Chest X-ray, PA view. Patient: 77 years old, sex M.
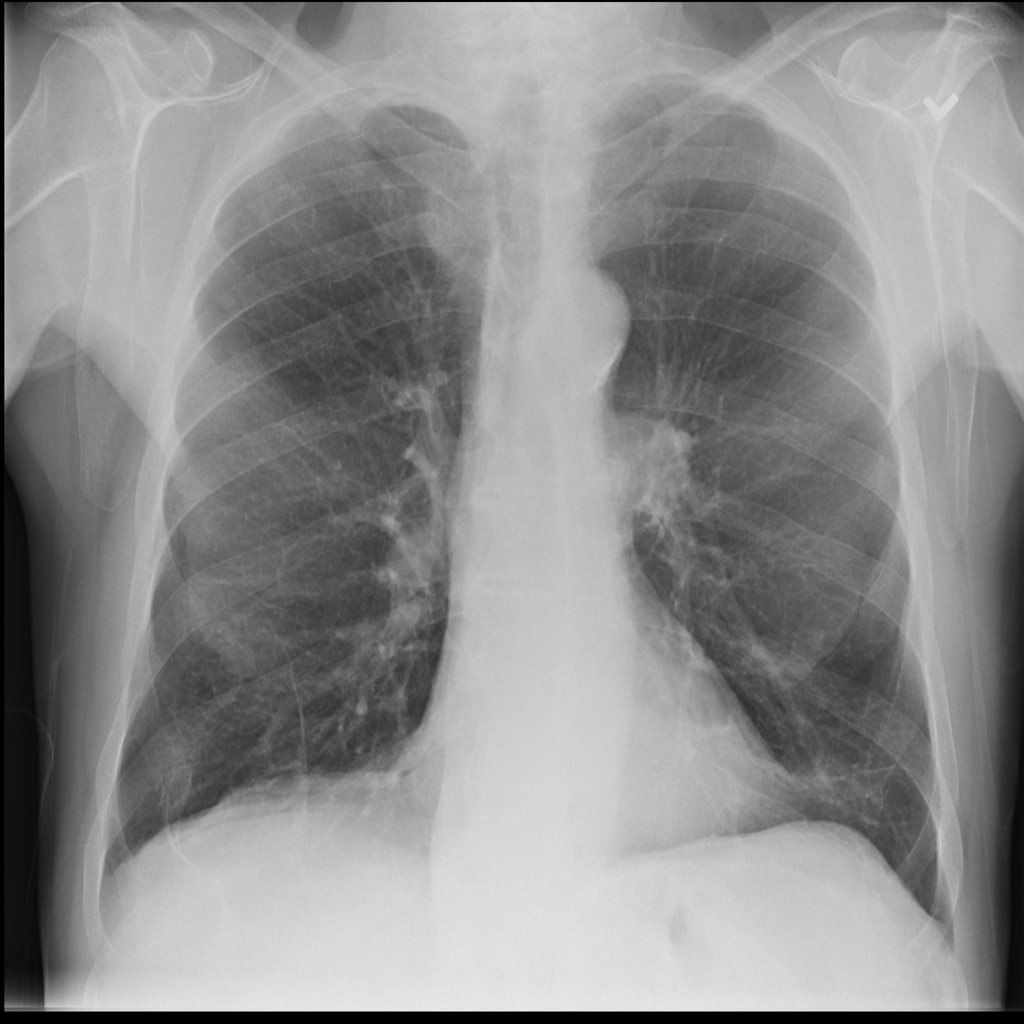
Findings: Emphysema